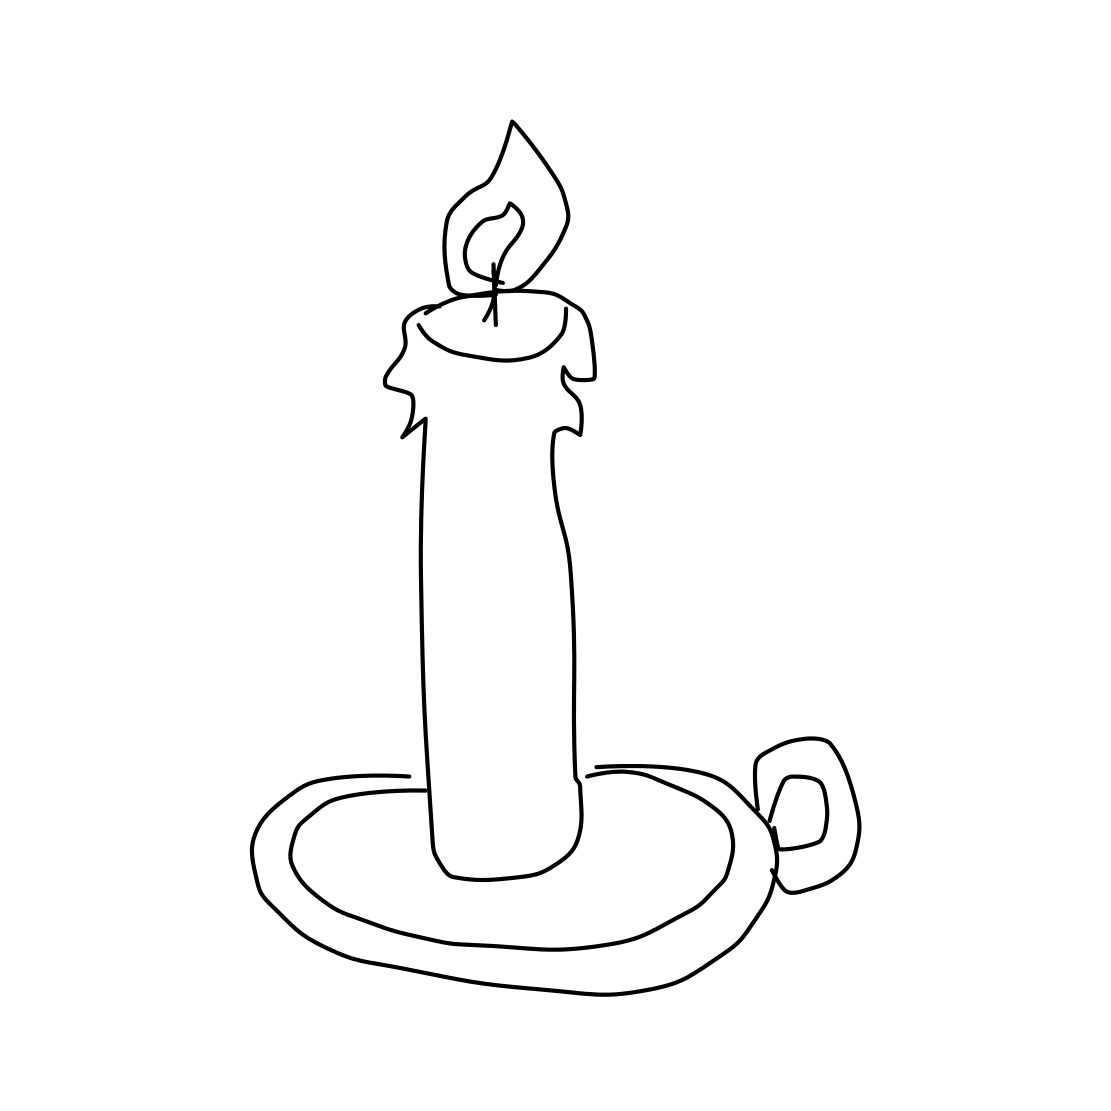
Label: candle